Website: macys
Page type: account-selection
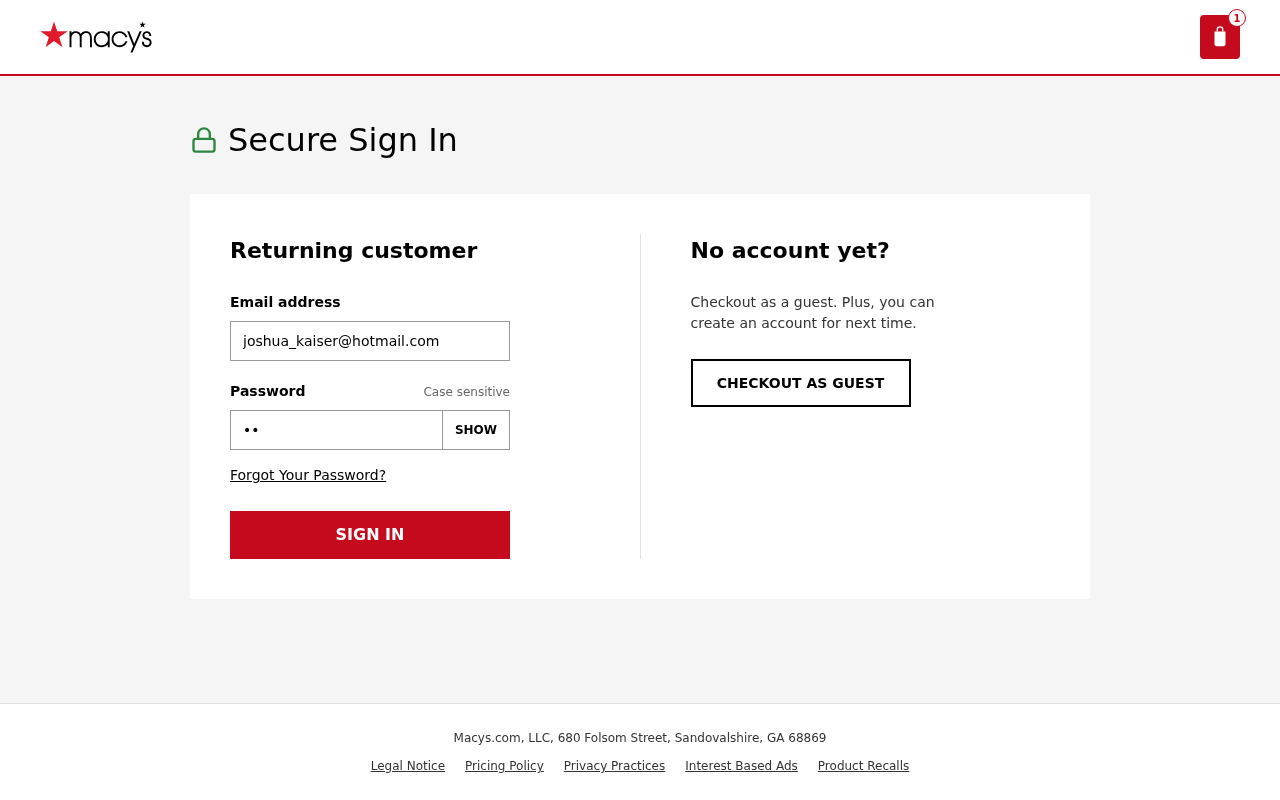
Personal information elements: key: PII_EMAIL
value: joshua_kaiser@hotmail.com
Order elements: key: ORDER_NUM_ITEMS
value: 1